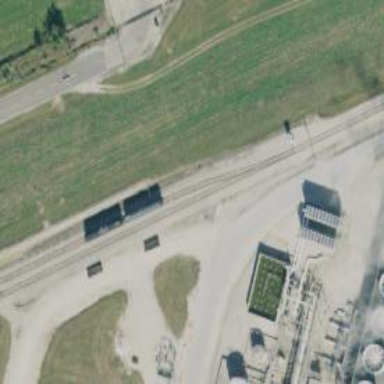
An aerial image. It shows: Railway siding for service.